Question: I am working with a 'MVC' application that is legacy code. So far, the changes I made are the 2 calls to retrieve the lists of 'AccountDivisionModel' objects. The original code called the stored procedures and returned an 'ObjectResult', which contained the data.
'''
public class AccountDivisionModel
{
int DivisionID;
string DivisionName;
int AccountID;
bool IsActive;
}
'''
I'm making 2 calls to retrieve a list of divisions that belong to an account and a list of (selected) divisions that belong to a contact of the account.
'''
var aDivs = Account.GetDivisionByAccountID(c.AccountID).ToArray();
var cDivs = Contact.GetDivisionByContactID(c.ContactID).ToArray();
ViewBag.AccountDivisions = new MultiSelectList(aDivs, "DivisionID", "DivisionName", cDivs);
'''
In my Edit view
'''
@Html.DropDownList("AccountDivisions", null, htmlAttributes: new { @class = "form-control", @multiple = "multiple", @placeholder = "Select Division(s)" })
'''
I don't know why the 'SelectedValues' is not showing even though when I click on the text box (@placeholder), I can see it populate the drop down list with all divisions.
What have I done wrong?
Below is the image of the current working interface. As you can see, the Selected Values displayed in the box and the drop down list showing the remaining items that have not been selected.

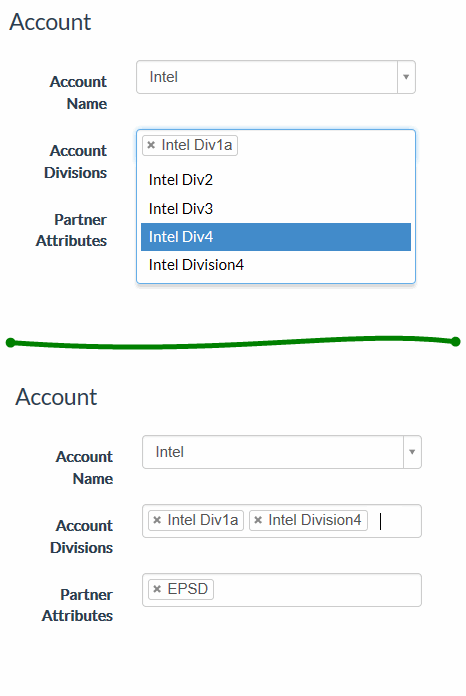
Answer: The 4th argument of 'MultiSelectList' needs to a collection of the selected values (usually 'int' or 'string') which match the type of the second parameter. Currently you are passing it a collection of complex objects so it does not match any option value. Your could solve this by changing
'''
var cDivs = Contact.GetDivisionByContactID(c.ContactID).ToArray();
'''
to
'''
var cDivs = Contact.GetDivisionByContactID(c.ContactID).Select(c => c.DivisionIDs);
'''
However I would recommend including a property in your model representing the selected divisions that allows 2 way binding
Model
'''
public IEnumerable<int> SelectedDivisions { get; set; }
'''
Controller
'''
model.SelectedDivisions = Contact.GetDivisionByContactID(c.ContactID).Select(c => c.DivisionID);
ViewBag.AccountDivisions = new MultiSelectList(aDivs, "DivisionID", "DivisionName"); // 4th parameter not required
'''
View
'''
@Html.ListBoxFor(m => m.SelectedDivisions, (MultiSelectList)ViewBag.AccountDivisions, new { @class = "form-control"}) // ListBoxFor adds multiple attribute
'''
The model then contains the selected values on post back.